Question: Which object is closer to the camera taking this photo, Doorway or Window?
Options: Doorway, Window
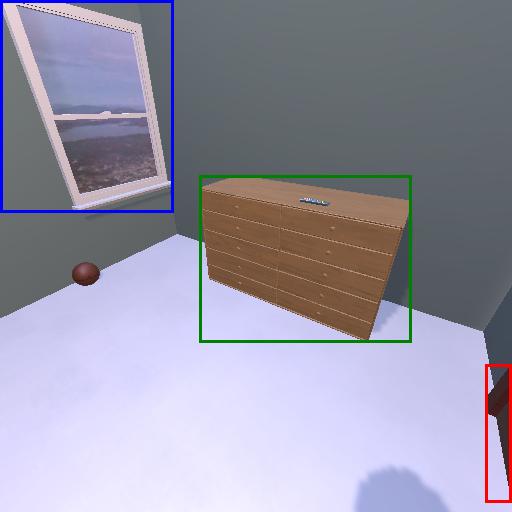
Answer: Doorway